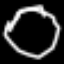
Label: octagon